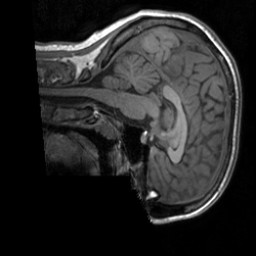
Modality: T1w
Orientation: sagittal
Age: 22
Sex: female
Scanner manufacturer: siemens
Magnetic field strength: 3 T
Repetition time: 1.9 s
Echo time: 0.00226 s